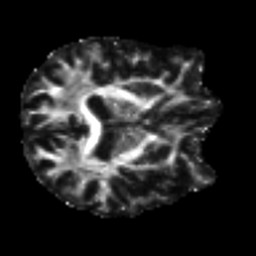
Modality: FA
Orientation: axial
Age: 44
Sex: male
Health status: ill
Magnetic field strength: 3 T
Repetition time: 9 s
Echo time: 0.093 s